Question: I am using the plugin "Color Highlighter" that allows me to directly view the color used but the default purple highlighting is interfering with it, so I would like to disable this feature.
screenshot:

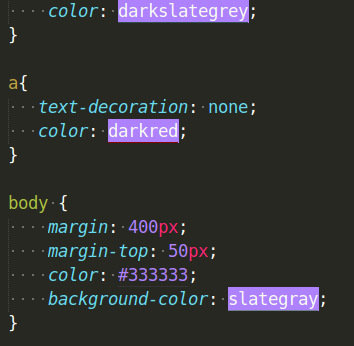
Answer: So the problem you're experience actually isn't the fault of Color Highlighter, it's an issue with the CSS language definition. It's easy to fix, but requires a bit of setup first.
In ST3, packages are stored in zipped '.sublime-package' files, so to edit the language definition we'll need to extract the CSS package. This is easily accomplished using the <URL> that you can open directly via the file menu if you need to alter it again. If you want to extract an entire package, just choose the 'Package Resource Viewer: Extract Package' option.
Now that you've opened 'CSS.tmLanguage' (set the syntax to XML if it isn't already), scroll down to line 291, which should read
'''
<string>invalid.deprecated.color.w3c-non-standard-color-name.css</string>
'''
Change it to
'''
<string>support.constant.color.color-name.css</string>
'''
then save the file, and you should be all set. If the changes don't show up right away, try restarting Sublime - you may also need to close and reopen your file.
If everything worked (and it should), your CSS file should now look something like this (with the cursor in 'darkred':

If you would like all colors to be filled instead of underlined, open 'Preferences -> Package Settings -> Color Highlighter -> Settings-User' and, if it is empty, add the following:
'''
{
"ha_style": "filled"
}
'''
If the file already has some contents, just add '"ha_style": "filled"' as the last line (make sure you put a comma ',' after the previous line). Save the file, switch back to your CSS file, and it should look like this now:

Good luck!